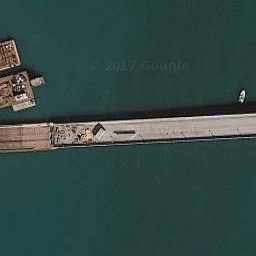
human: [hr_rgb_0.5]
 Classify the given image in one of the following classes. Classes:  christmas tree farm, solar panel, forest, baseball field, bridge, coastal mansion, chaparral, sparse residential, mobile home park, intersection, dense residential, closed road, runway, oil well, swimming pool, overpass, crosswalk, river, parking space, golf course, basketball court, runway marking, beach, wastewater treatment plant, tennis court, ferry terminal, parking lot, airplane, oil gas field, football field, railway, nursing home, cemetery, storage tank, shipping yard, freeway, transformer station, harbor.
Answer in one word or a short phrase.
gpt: bridge